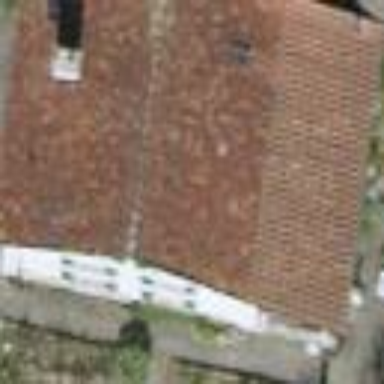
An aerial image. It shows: Apartments building with gabled tile roof.